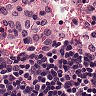
Metastatic tissue present: no